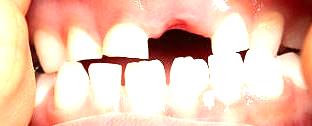
Condition: hypodontia